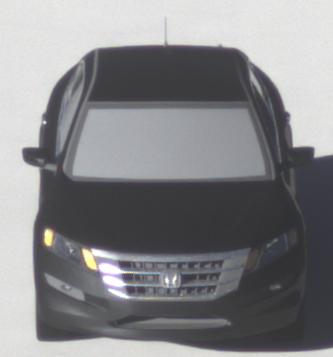
Make: Honda
Model: Crosstour
Detailed model: -
Model produced from: 2009
Model produced until: 2012
Doors: 4
Color: black
Road condition: dry road
Daytime: morning or afternoon
Contrast: high contrast